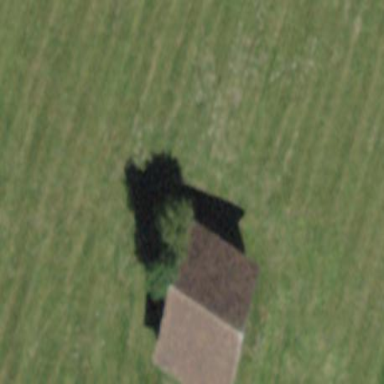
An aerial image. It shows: Barn.